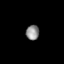
Tissue: skin
Cell type: Epithelial cells
Senescence score: 0.2639
Nuclear area (px): 192
Mean DAPI intensity: 141.443